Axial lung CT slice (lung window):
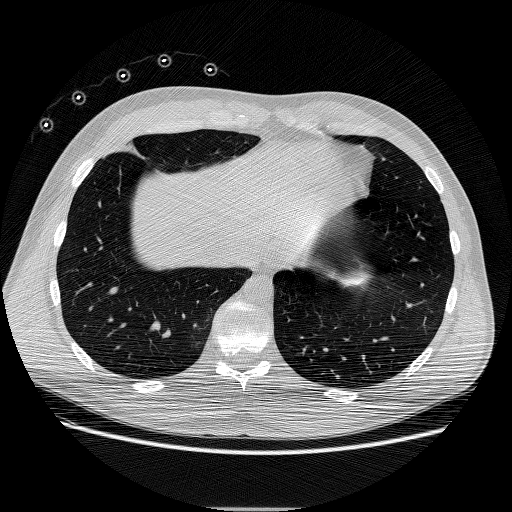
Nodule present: no